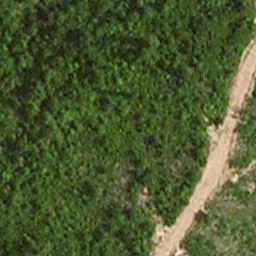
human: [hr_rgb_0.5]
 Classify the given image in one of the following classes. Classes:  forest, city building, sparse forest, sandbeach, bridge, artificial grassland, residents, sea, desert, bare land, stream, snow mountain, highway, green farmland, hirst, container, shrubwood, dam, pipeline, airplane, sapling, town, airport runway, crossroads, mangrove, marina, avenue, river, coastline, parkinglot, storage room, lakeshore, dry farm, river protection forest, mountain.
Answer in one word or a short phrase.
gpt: avenue